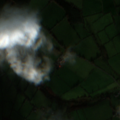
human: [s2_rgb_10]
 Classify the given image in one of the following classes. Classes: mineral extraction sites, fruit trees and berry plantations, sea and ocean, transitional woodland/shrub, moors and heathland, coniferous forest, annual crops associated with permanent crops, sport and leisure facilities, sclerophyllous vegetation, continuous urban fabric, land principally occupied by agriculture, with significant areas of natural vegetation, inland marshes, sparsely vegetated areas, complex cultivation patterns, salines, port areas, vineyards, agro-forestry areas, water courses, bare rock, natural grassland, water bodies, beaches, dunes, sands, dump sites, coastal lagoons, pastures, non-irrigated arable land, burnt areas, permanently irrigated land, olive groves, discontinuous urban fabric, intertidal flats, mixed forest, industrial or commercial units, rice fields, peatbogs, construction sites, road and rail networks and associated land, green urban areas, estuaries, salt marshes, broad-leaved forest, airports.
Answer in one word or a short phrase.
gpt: pastures, coniferous forest